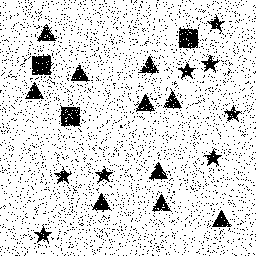
Squares: 3
Triangles: 10
Stars: 8
Total shapes: 21